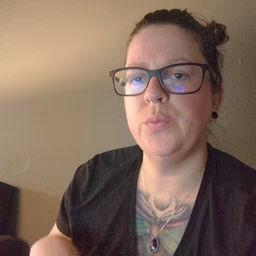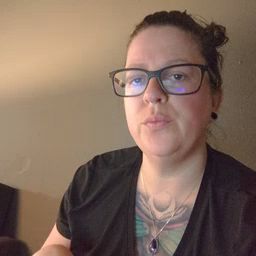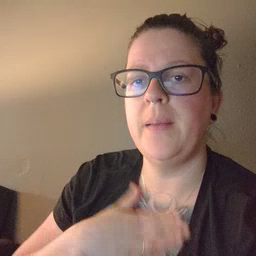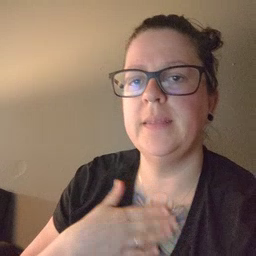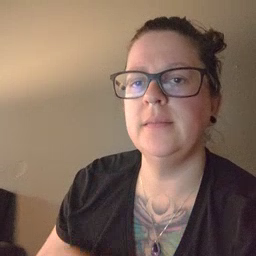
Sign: happy